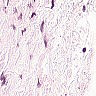
Metastatic tissue present: no